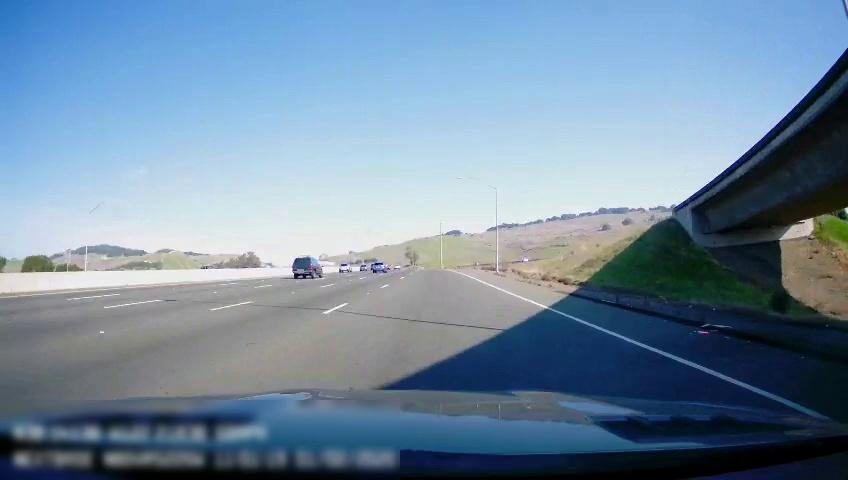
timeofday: Day
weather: Sunny
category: Drivable Space
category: Vehicles | Car
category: Vehicles | SUV
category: Vehicles | Car
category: Lanes | Alternate Lane
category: Lanes | Alternate Lane
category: Lanes | Alternate Lane
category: Lanes | Alternate Lane
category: Lanes | Alternate Lane
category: Lanes | Alternate Lane